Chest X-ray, PA view. Patient: 49 years old, sex F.
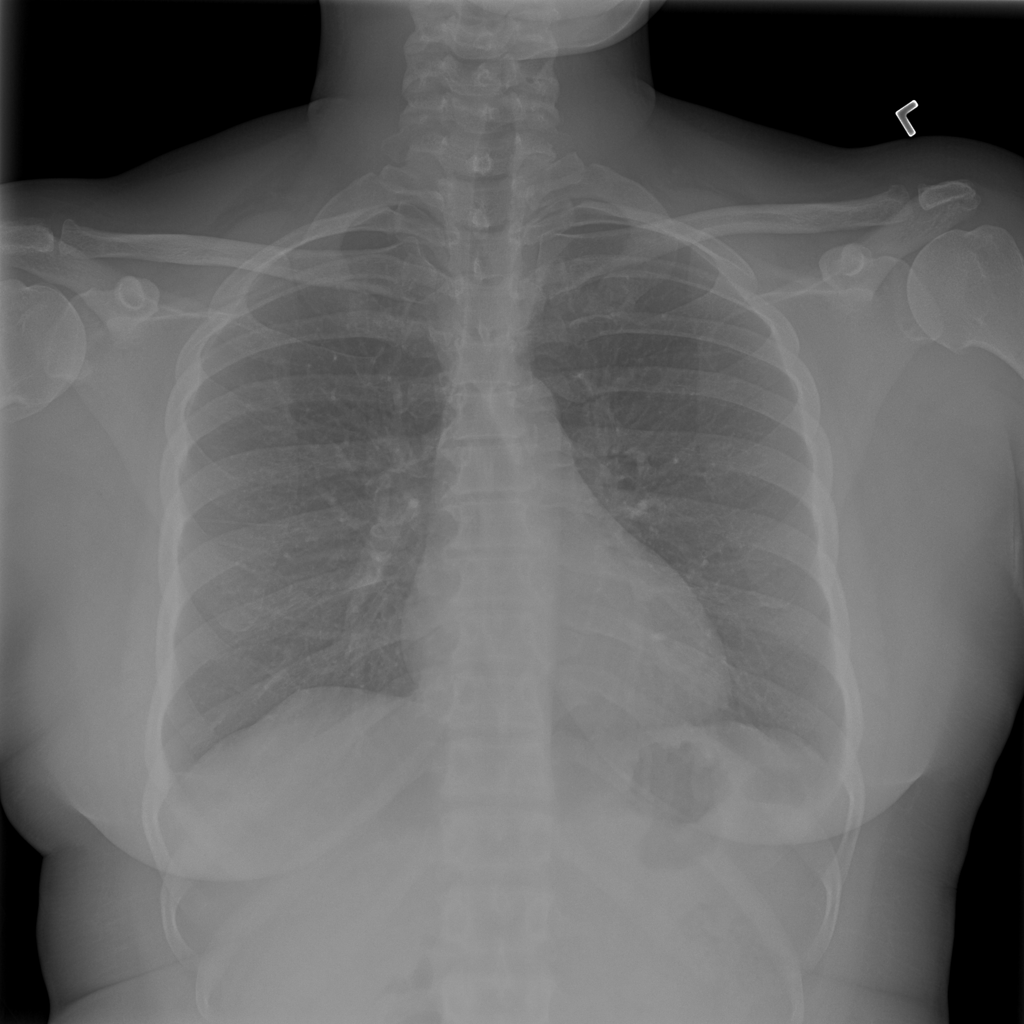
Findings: No Finding